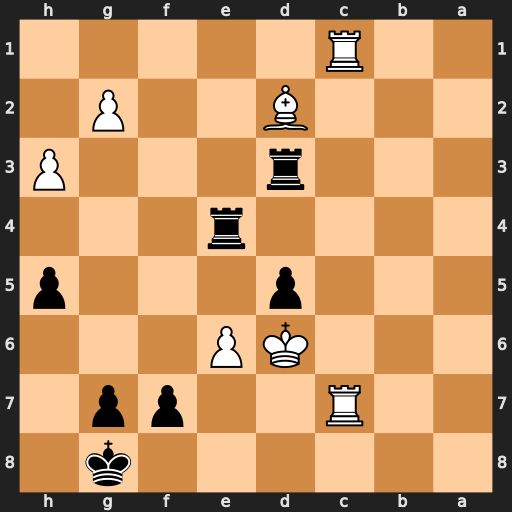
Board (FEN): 6k1/2R2pp1/3KP3/3p3p/4r3/3r3P/3B2P1/2R5
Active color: b
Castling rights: -
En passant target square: -
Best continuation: Rxe6+ Kc5 Rxd2